Question: I am learning php and mysql and have now encountered a problem.
I am using a autosuggestion php/javascript script that, out of the box, basicly takes user input in a html form, uses javascript to send the user input to my php file where it searches through the database with the "LIKE" query command, and then returnes a html list with list items containing the "name" data found by the query.
I have two tables in my database, wp_terms and wp_term_taxonomy (see illustraton bellow). Currently, the query searches through all entries in the "wp_terms" table and selects the "name" entry. But i wish to add a kind of filter. I wish to only get the names of the entries which have the integer "2" as "parent".
I think the aproach to this would be searching through "wp_term_taxonomy", store the "term_id"'s of the entries with the integer "2" as parent. Then have another query which goes through the "wp_terms" table and outputs the "names" of the stored "term_id's".
I don't know if this would be the correct approach or not. I have tried for days now, without success and would really appreciate some help.

'''
<?php
$db_host = 'localhost';
$db_username = 'user';
$db_password = 'passw';
$db_name = 'db';
$db = new mysqli($db_host, $db_username ,$db_password, $db_name);
if(!$db) {
echo 'Could not connect to the database.';
} else {
if(isset($_POST['queryString'])) {
$queryString = $db->real_escape_string($_POST['queryString']);
if(strlen($queryString) >0) {
$query = $db->query("SELECT name FROM wp_terms WHERE name LIKE '$queryString%' LIMIT 10");
if(mysqli_num_rows($query) > 0) {
if($query) {
echo '<ul>';
while ($result = $query ->fetch_object()) {
echo '<li onClick="fill(''.addslashes($result->name).'');">'.$result->name.'</li>';
}
echo '</ul>';
} else {
echo 'OOPS we had a problem :(';
}
} else {
echo '<ul>';
echo '<span style="color:#0196E3";>'.$queryString.'</span> no matches found.';
echo '</ul>';
}
} else {
// do nothing
}
} else {
echo 'There should be no direct access to this script!';
}
}
?>
'''
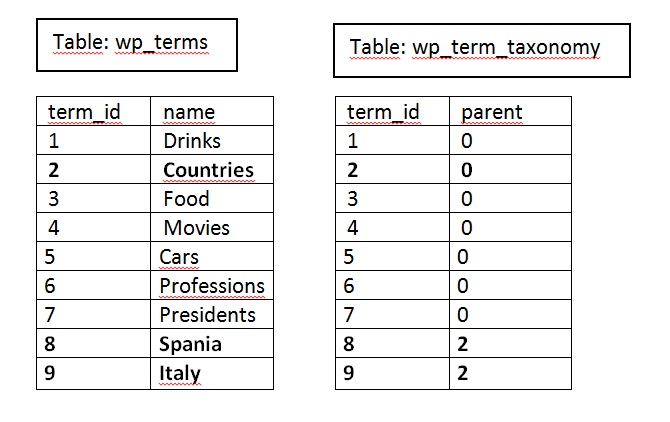
Answer: You need to use a <URL> to accomplish this.
'''
SELECT 'wp_terms'.'name'
FROM 'wp_terms'
INNER JOIN 'wp_term_taxonomy'
ON 'wp_terms'.'term_id'='wp_term_taxonomy'.'term_id'
AND 'wp_term_taxonomy'.'parent'=2
WHERE 'wp_terms'.'name' LIKE '$queryString%'
LIMIT 10
'''
<URL>
Basically, when you do a join, you are combining both tables based on which join you are using. This query inner joins the tables based on 'term_id', and ensures you will only return rows where 'parent' is equal to 2.
By the way, you really should be using <URL>, and I believe its use may even be deprecated.